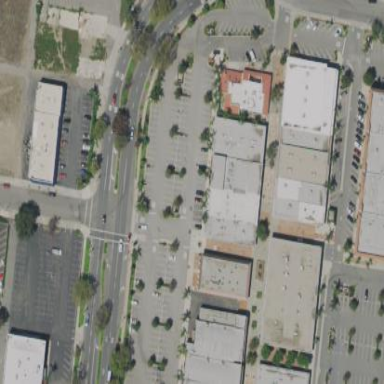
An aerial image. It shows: Retail area.